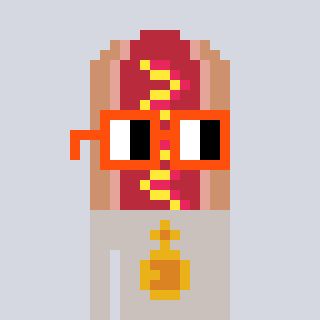
a pixel art character with square orange glasses, a hotdog-shaped head and a foggrey-colored body on a cool background